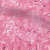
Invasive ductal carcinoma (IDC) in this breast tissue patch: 0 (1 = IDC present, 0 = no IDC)